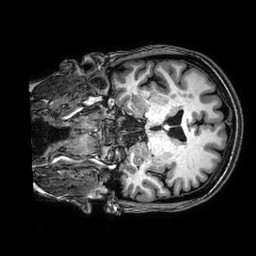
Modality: T1w
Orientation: coronal
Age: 50
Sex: female
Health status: healthy